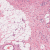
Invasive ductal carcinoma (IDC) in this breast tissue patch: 0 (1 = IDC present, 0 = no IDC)